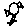
Label: bird